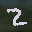
Label: 2